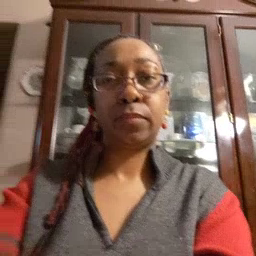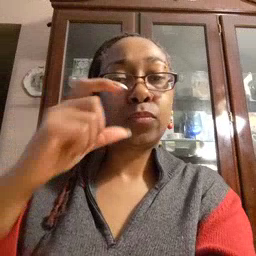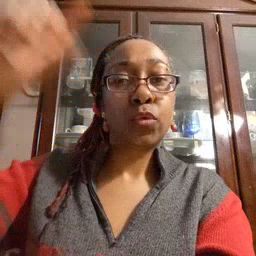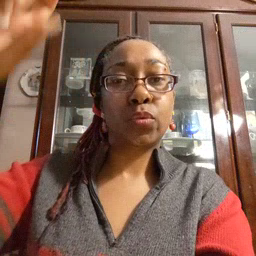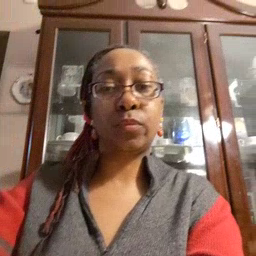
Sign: moon